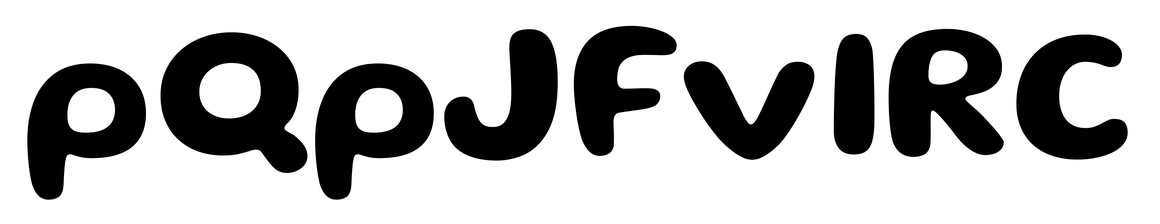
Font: Gluten_SemiBold